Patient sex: M
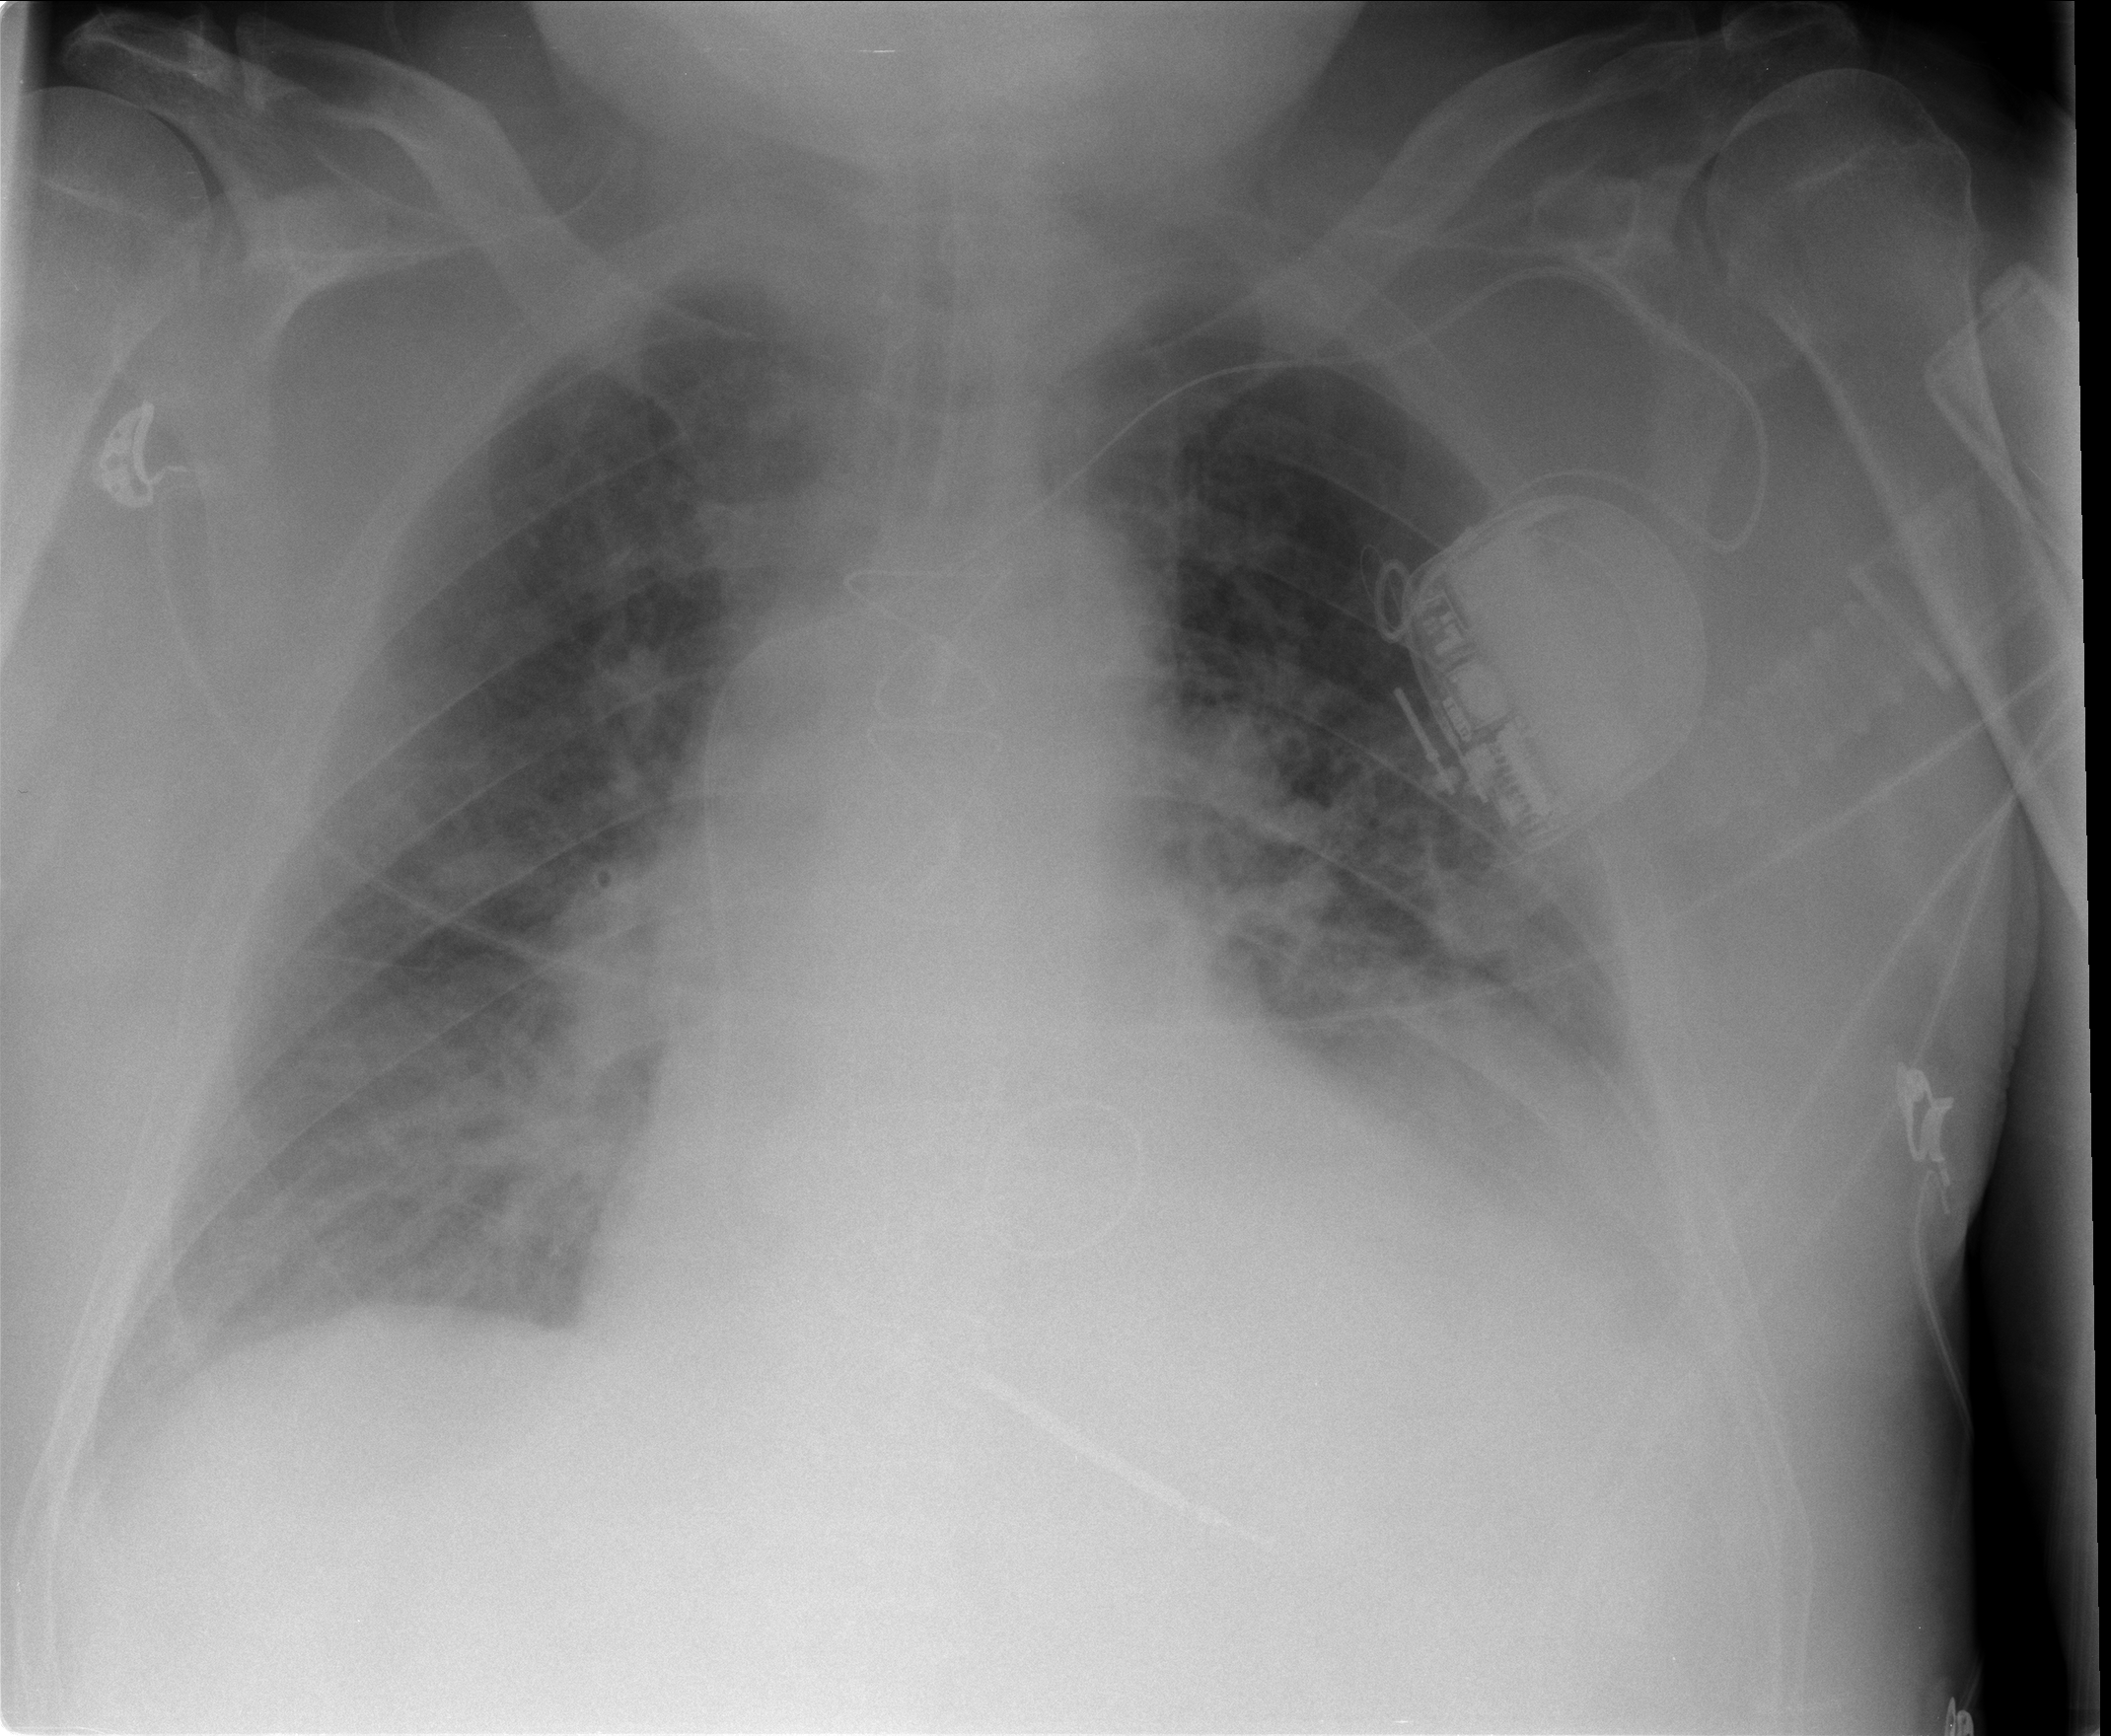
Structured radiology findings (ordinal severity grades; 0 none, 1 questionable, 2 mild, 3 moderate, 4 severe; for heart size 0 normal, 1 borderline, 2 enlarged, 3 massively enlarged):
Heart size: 1
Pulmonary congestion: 2
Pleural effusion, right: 0
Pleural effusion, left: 2
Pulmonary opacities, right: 1
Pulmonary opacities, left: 0
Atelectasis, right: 2
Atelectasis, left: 2